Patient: sex F, age 58
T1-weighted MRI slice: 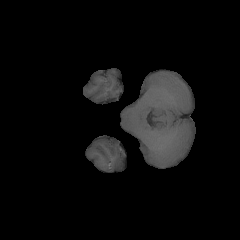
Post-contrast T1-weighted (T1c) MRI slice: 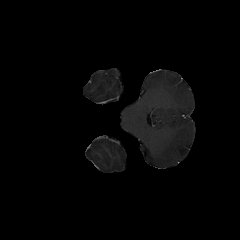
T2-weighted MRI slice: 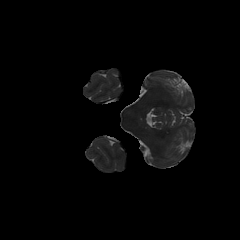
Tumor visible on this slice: no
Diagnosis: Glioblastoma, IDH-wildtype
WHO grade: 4